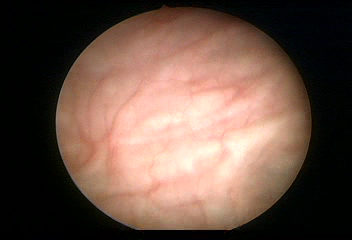
Modality: WLC
Class: Normal mucosa
Bladder cancer association: No